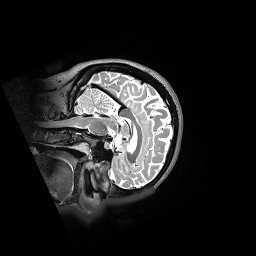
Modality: T2w
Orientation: sagittal
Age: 40
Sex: female